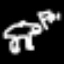
Label: frog